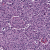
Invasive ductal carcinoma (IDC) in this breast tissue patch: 1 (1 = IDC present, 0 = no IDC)